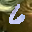
Label: 6